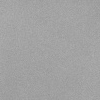
Atmospheric dust classification: dusty